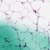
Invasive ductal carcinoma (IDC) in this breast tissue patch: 0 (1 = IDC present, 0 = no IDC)